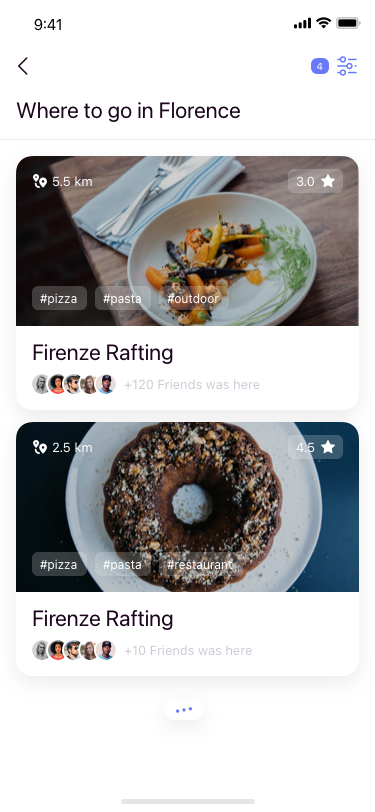
Text in this UI design:
4.5
#pizza
#pasta
#restaurant
2.5 km
Firenze Rafting
+10 Friends was here
3.0
#pizza
#pasta
#outdoor
5.5 km
Firenze Rafting
+120 Friends was here